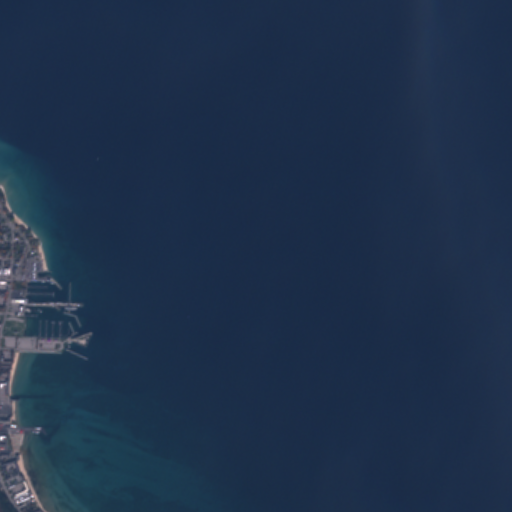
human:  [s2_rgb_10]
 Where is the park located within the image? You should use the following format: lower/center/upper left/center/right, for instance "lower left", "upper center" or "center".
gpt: The park is located in the center left of the image.
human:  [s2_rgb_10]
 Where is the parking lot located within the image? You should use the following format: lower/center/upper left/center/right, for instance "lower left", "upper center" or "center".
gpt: The parking lot is located in the lower left of the image.
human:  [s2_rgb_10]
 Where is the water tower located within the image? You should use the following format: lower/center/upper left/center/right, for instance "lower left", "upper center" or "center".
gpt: The water tower is located in the center left of the image.
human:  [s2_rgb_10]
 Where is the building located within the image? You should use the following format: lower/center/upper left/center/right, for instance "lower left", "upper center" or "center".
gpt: The building is located in the lower left of the image.
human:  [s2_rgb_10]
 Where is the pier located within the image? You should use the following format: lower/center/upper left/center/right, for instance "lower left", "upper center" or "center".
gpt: The pier is located in the lower left of the image.
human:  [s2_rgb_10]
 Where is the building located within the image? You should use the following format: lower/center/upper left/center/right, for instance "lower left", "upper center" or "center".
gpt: The building is located in the lower left of the image.
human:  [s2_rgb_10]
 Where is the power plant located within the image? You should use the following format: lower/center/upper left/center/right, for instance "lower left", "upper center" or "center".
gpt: There is no power plant in the image.